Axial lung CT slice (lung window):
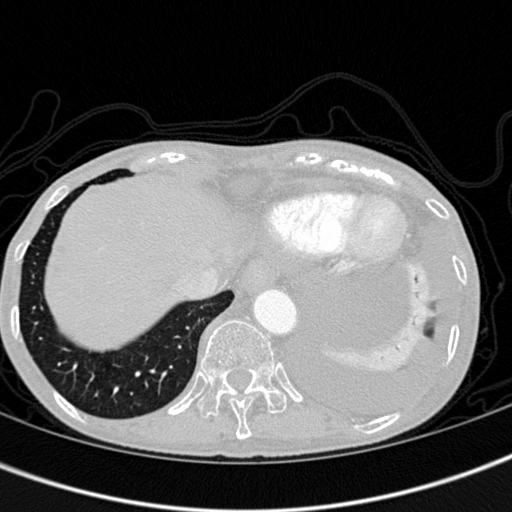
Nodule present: no